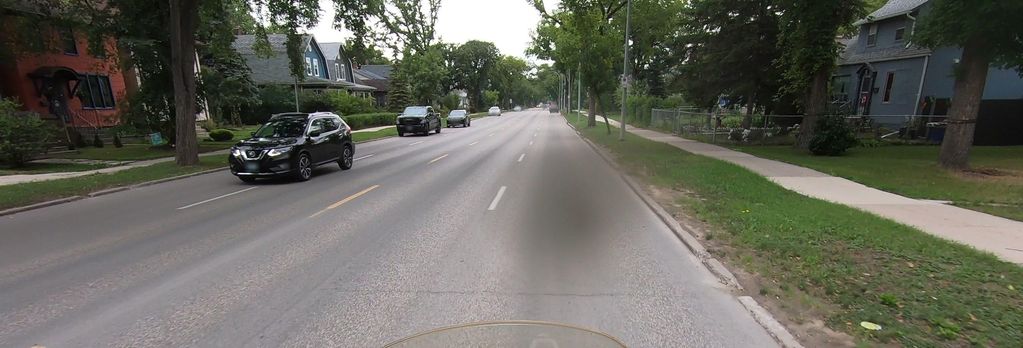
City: winnipeg